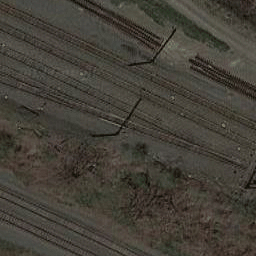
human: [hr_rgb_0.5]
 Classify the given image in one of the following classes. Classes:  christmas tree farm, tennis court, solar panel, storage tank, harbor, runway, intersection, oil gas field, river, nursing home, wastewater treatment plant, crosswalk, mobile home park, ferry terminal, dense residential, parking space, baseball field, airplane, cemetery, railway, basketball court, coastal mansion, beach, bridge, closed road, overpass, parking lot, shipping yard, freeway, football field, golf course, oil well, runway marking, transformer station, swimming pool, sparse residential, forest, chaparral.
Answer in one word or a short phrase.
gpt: railway